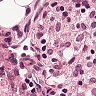
Metastatic tissue present: no